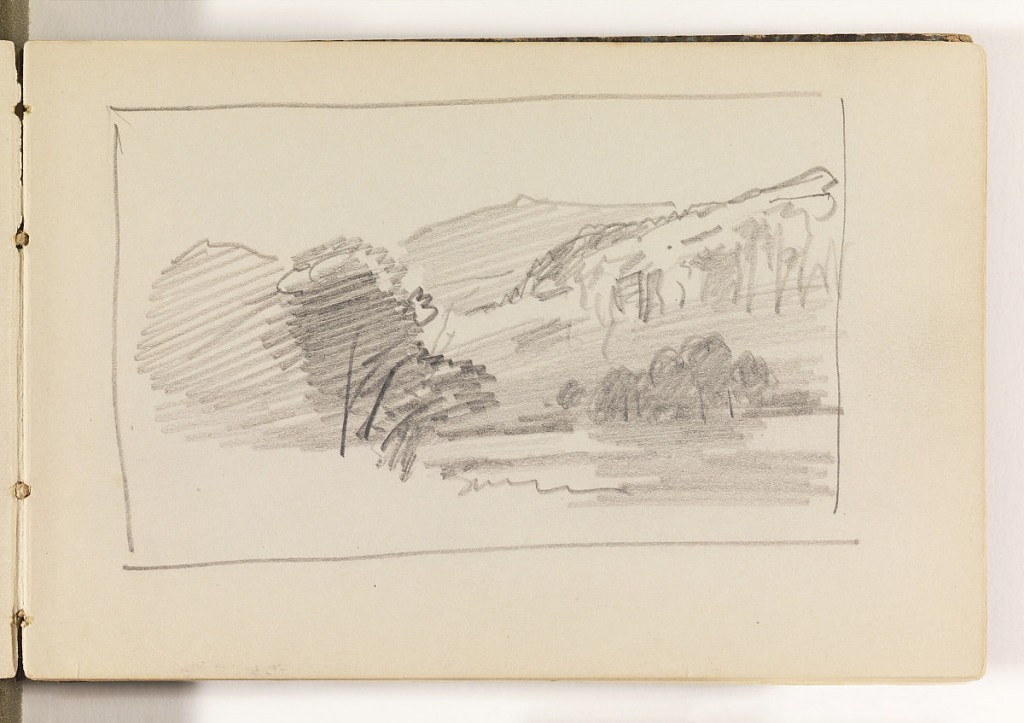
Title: Quick Landscape with Trees and Mountains
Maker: William Trost Richards, American, 1833–1905
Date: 1870–85
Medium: Graphite on cream wove paper, bound
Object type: Sketchbook folio
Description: Unfinished sketch with trees at left and farther back at right. In distance, mountains at right.